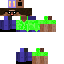
A male human skin with medium skin, wearing brown long hair dressed in a green tshirt and blue pants, featuring a closed mouth.